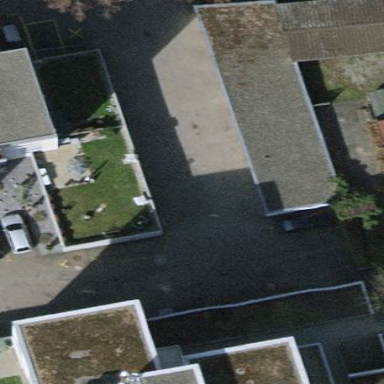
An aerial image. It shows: Area designated for garages.